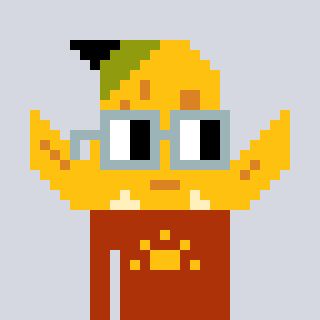
a pixel art character with square dark gray glasses, a banana-shaped head and a hotbrown-colored body on a cool background